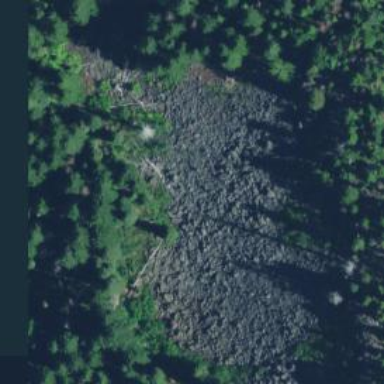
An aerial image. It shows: Natural scree.